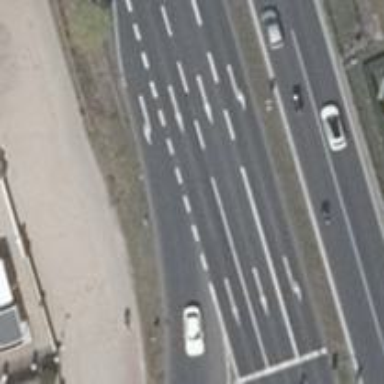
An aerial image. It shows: Asphalt motorway with primary highway classification.